Question: I recently upgraded my AS to 2.1.2, my Gradle(manually) to 2.10, and my Gradle plugin to 2.1.0, but when i try to create a new project, AS hangs saying 'Building x Gradle project info'. All the related posts had to do with downloading Gradle, but i already have it downloaded, and made sure my configuration pointed to the right location.
This is where it hangs:

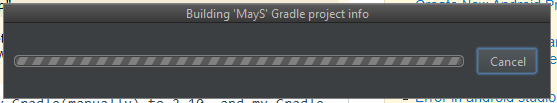
Answer: When i looked in the Android Studio folder under c:/Program Files, i found another gradle folder with the same distribution(2.10), so i deleted the entire .gradle folder under c:/Users/, which was the one AS was initially pointing to, restarted AS, created a new project, and it built successfully. Once it build i checked the gradle settings and saw it automatically pointed to the Gradle distribution that came with AS. So long story cut short:
-delete C:/Users//.gradle
-restart AS, create a new project, and let it use the bundled distribution under C:/Program Files/Android/Android Studio/gradle
EDIT: This is not a definite solution, its just what worked for me